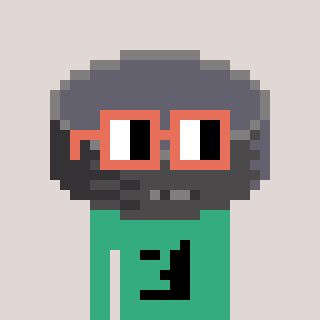
a pixel art character with square orange glasses, a hockey puck-shaped head and a teal-colored body on a warm background